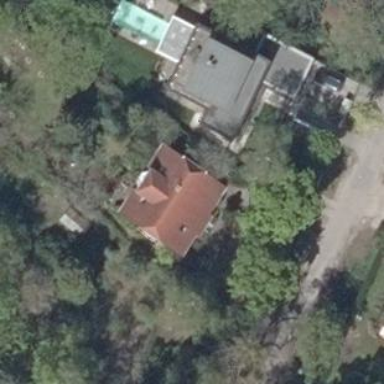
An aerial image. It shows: Detached building.